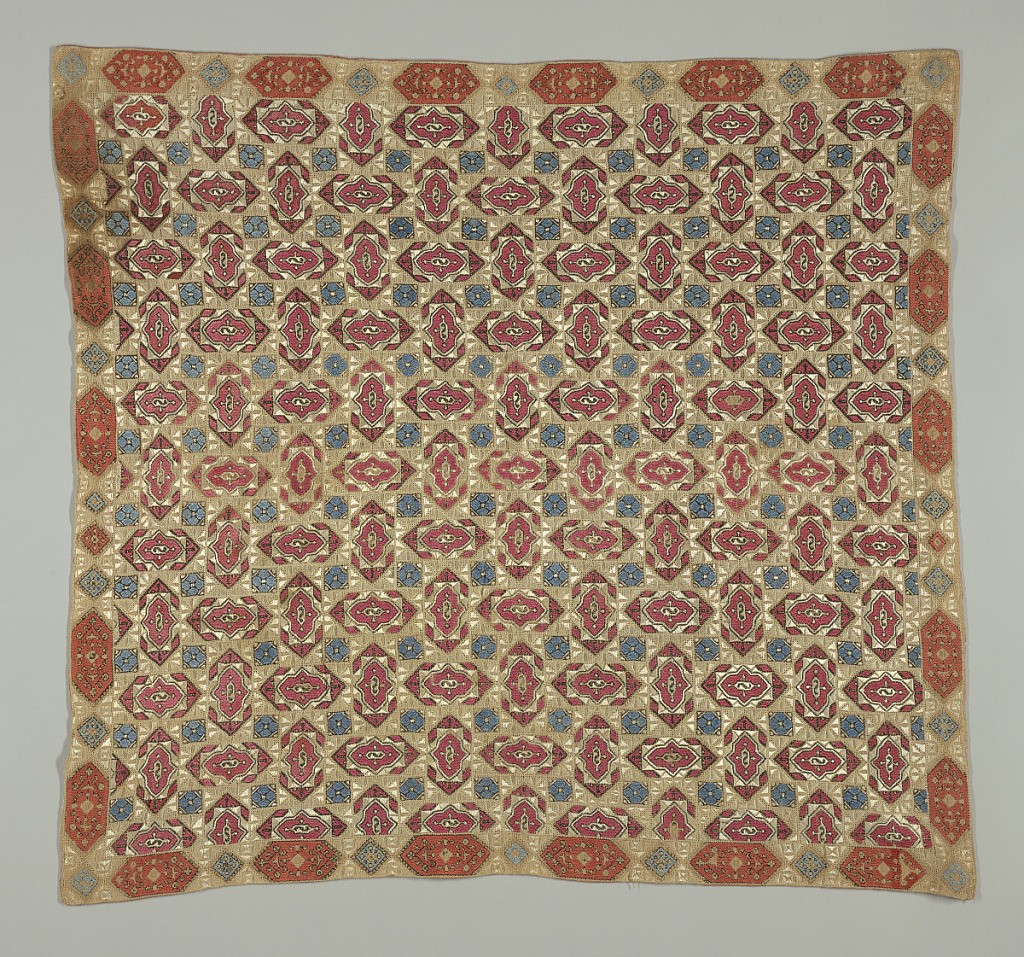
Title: Cover
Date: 18th century
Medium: silk embroidery on cotton foundation Technique: running, double running, satin and stem stitches with deflected element work on plain weave foundation
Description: Allover repeating design of a lozenge placed horizontally and vertically in ivory, red, blue and black. Border of lozenges in salmon and blue. Cover resembles tile work.